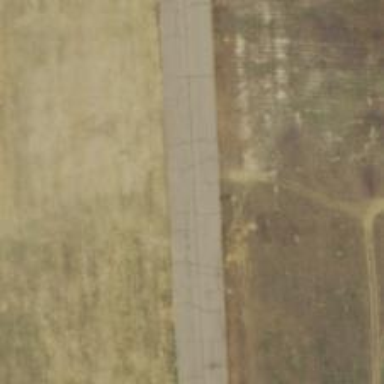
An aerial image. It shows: Asphalt runway at the airport.